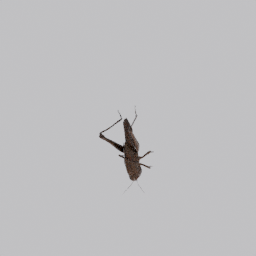
Label: animals